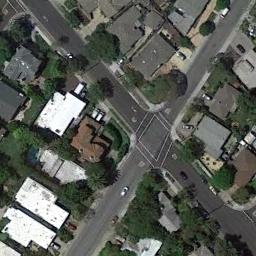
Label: intersection